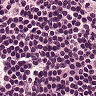
Metastatic tissue present: no